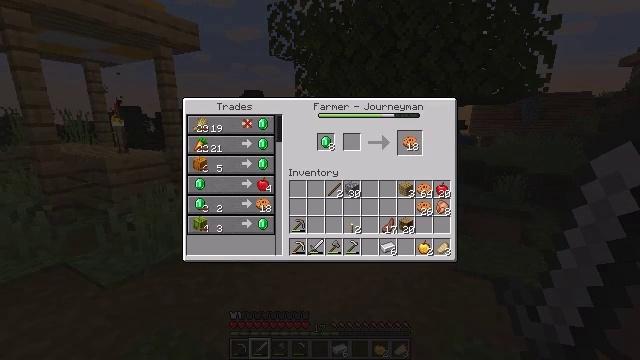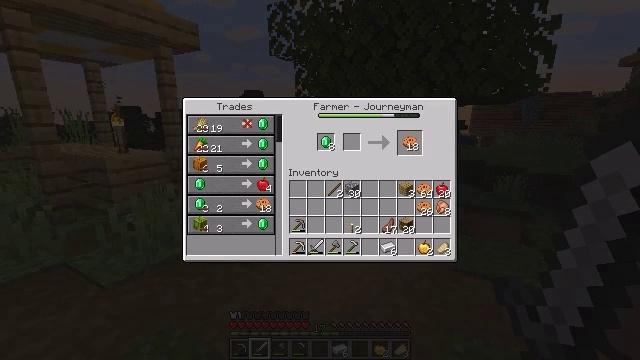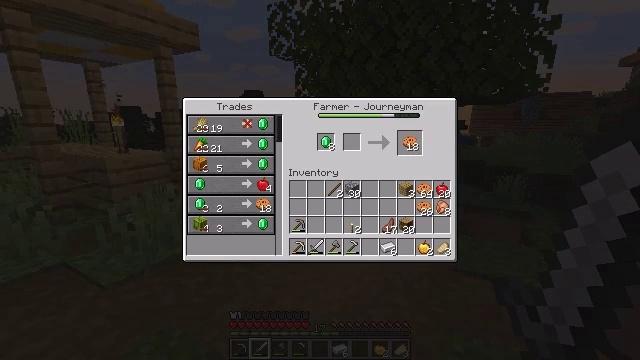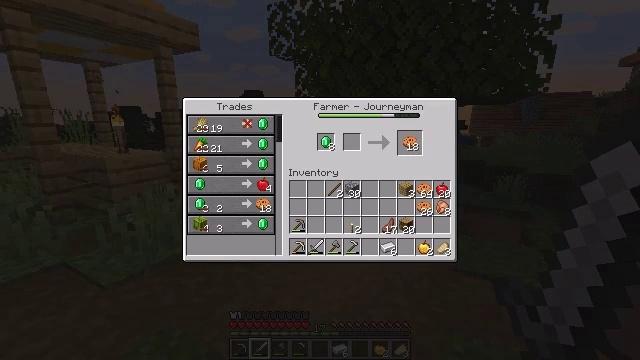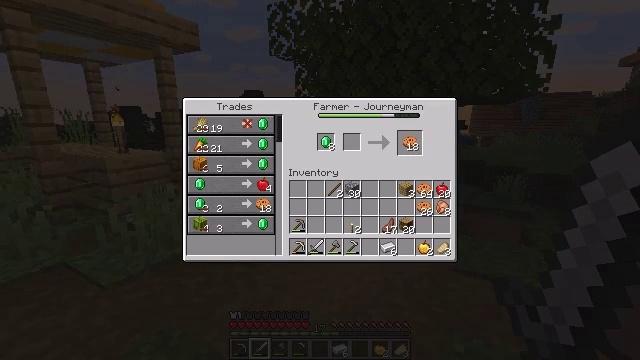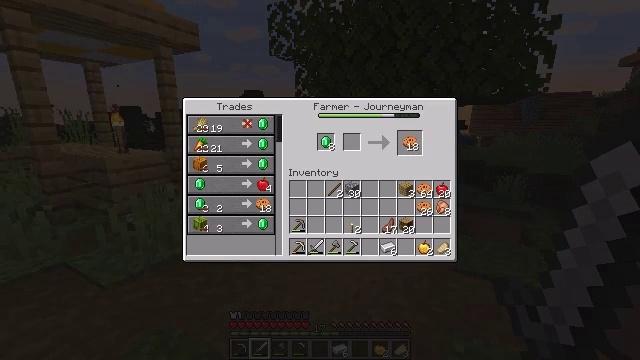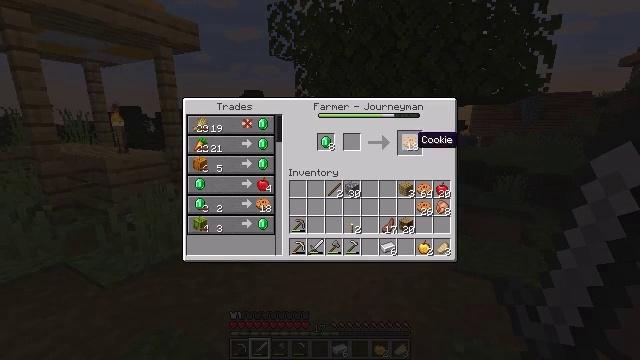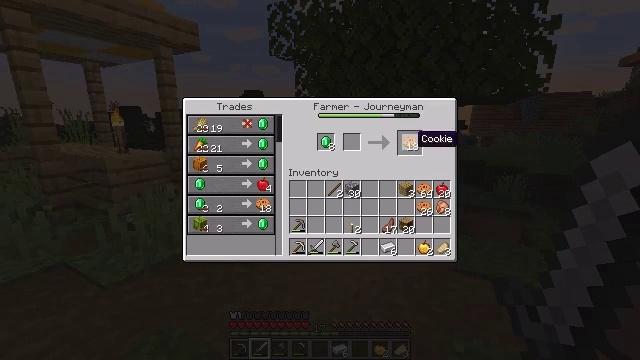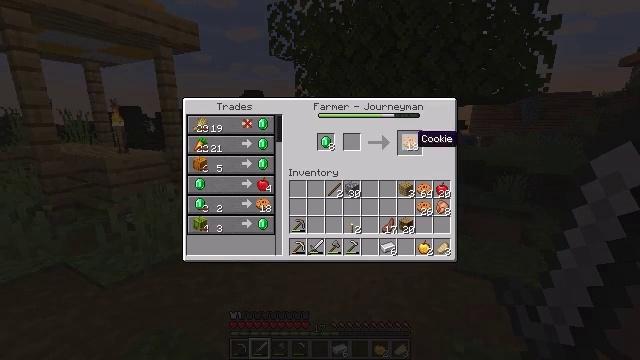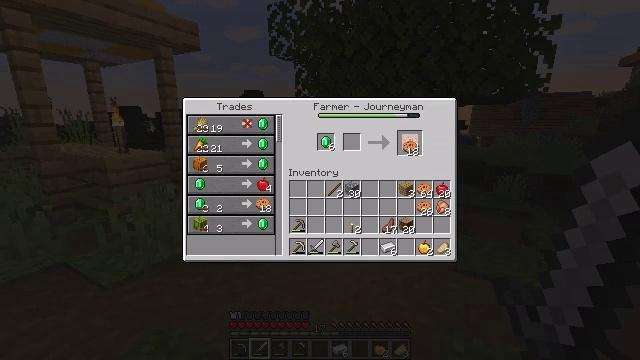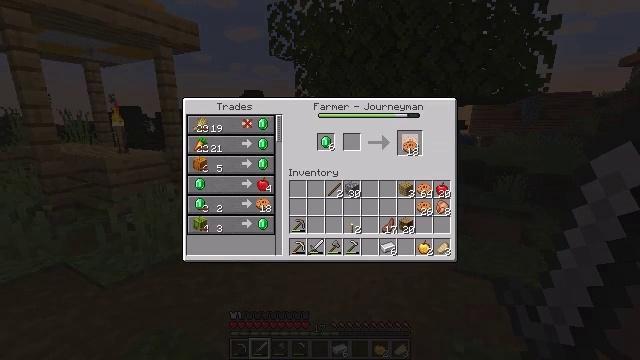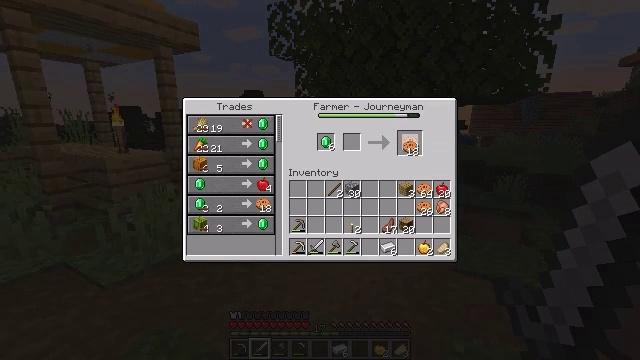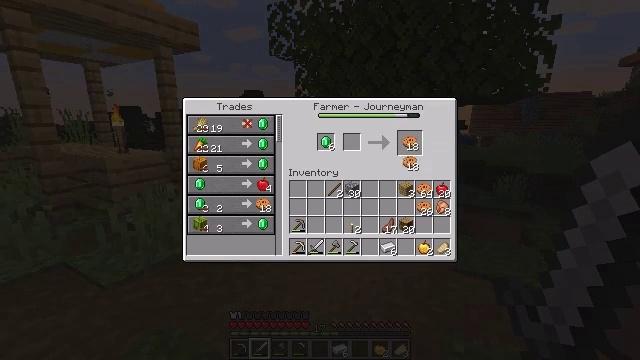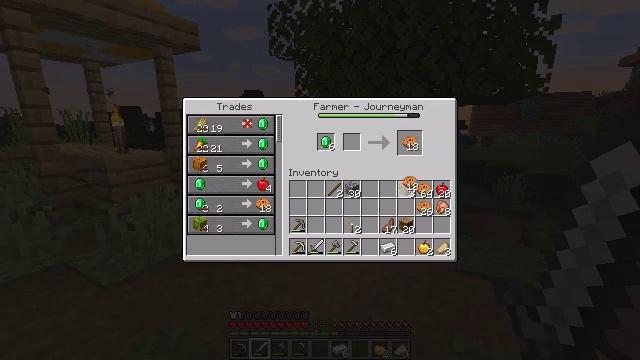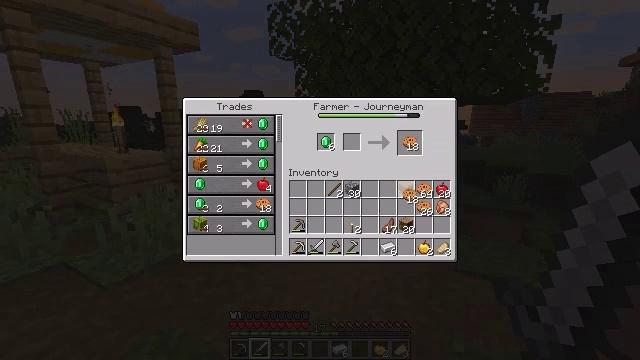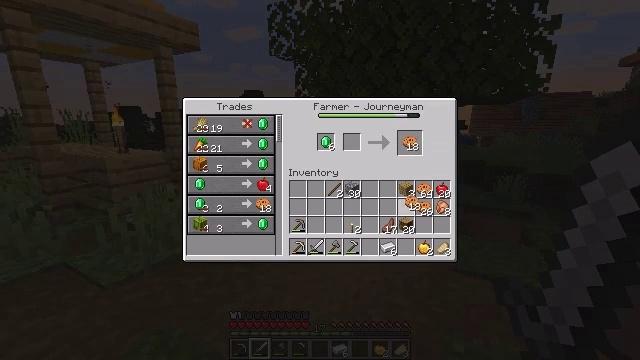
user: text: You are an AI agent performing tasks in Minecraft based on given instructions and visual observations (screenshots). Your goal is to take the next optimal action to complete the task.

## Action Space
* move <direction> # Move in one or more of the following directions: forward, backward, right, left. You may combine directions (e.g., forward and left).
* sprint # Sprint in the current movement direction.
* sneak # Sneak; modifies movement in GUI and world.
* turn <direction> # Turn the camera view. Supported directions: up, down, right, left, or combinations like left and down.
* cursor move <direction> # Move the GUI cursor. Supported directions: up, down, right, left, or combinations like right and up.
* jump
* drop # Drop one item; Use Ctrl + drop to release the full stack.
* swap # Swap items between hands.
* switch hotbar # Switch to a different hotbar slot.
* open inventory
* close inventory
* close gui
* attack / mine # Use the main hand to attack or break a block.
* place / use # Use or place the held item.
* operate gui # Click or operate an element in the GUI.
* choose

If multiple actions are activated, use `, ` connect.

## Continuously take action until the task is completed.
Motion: motion action
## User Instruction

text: Create a cookie using the crafting setup.
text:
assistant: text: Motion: no_op
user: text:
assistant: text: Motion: no_op
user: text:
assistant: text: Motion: no_op
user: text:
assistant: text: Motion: no_op
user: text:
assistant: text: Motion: no_op
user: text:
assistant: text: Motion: no_op
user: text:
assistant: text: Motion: no_op
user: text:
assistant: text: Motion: no_op
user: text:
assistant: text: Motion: operate gui
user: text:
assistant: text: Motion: operate gui
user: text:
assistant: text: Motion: no_op
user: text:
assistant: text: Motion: cursor move down
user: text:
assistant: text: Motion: cursor move down
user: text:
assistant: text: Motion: cursor move down
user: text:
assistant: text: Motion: cursor move down
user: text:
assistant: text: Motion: no_op
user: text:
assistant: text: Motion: no_op
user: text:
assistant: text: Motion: no_op
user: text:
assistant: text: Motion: no_op
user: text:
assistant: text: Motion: no_op
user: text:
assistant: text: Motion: no_op
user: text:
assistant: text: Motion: no_op
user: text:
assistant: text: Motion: operate gui
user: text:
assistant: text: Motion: operate gui
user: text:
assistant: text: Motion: operate gui
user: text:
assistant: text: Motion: no_op
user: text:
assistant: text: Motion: cursor move up
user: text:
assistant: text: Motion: cursor move up
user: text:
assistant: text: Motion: cursor move up
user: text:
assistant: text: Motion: no_op